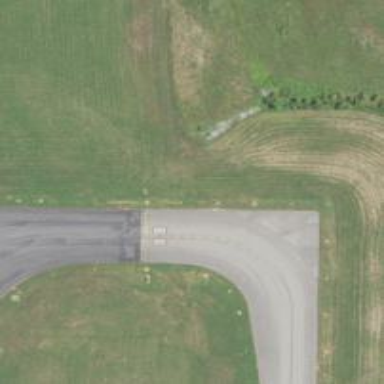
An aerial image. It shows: Image of taxiway at airport.